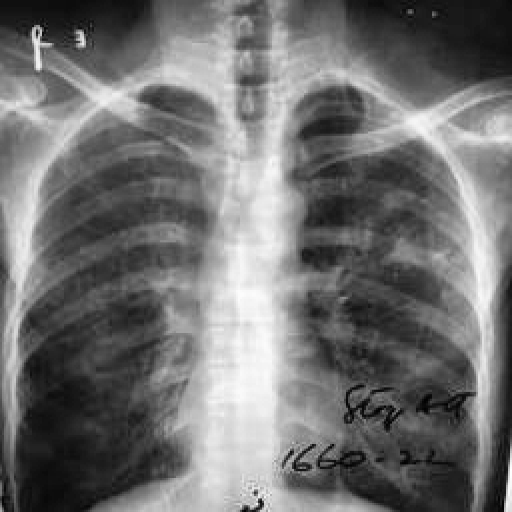
Finding: TUBERCULOSIS